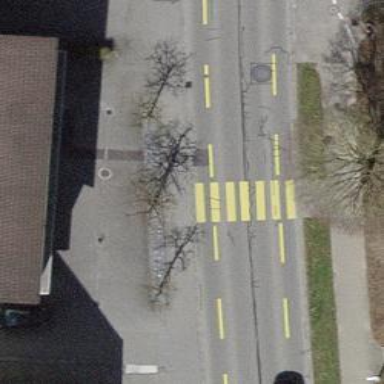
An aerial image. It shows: Zebra crossing on the road.